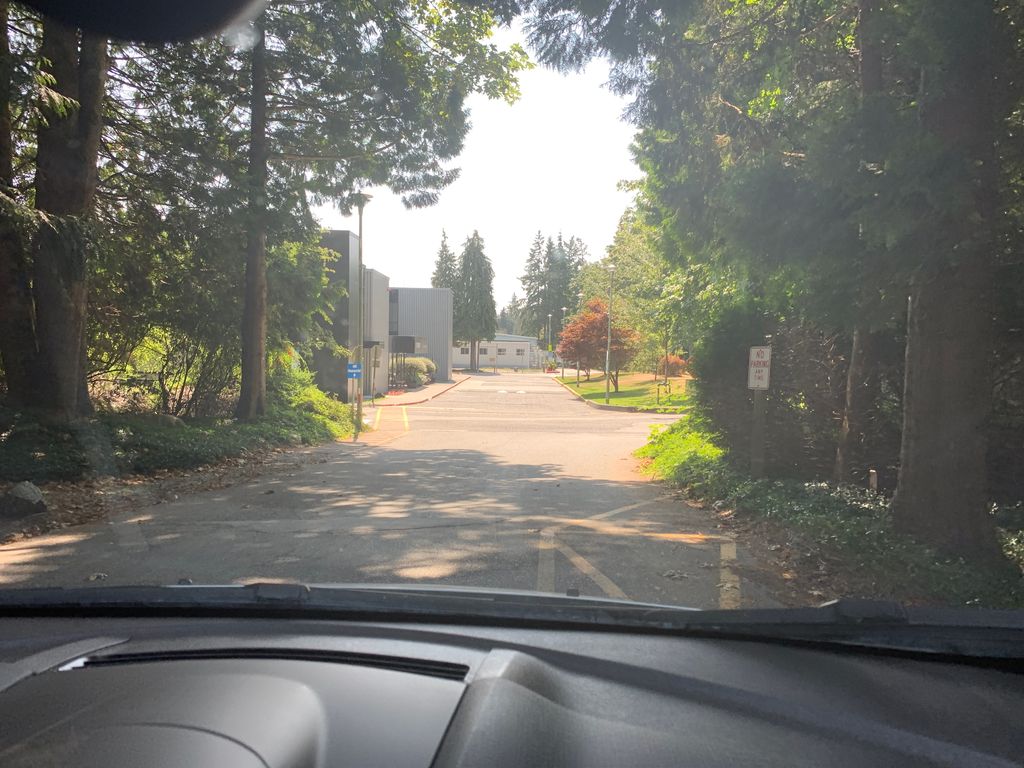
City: vancouver